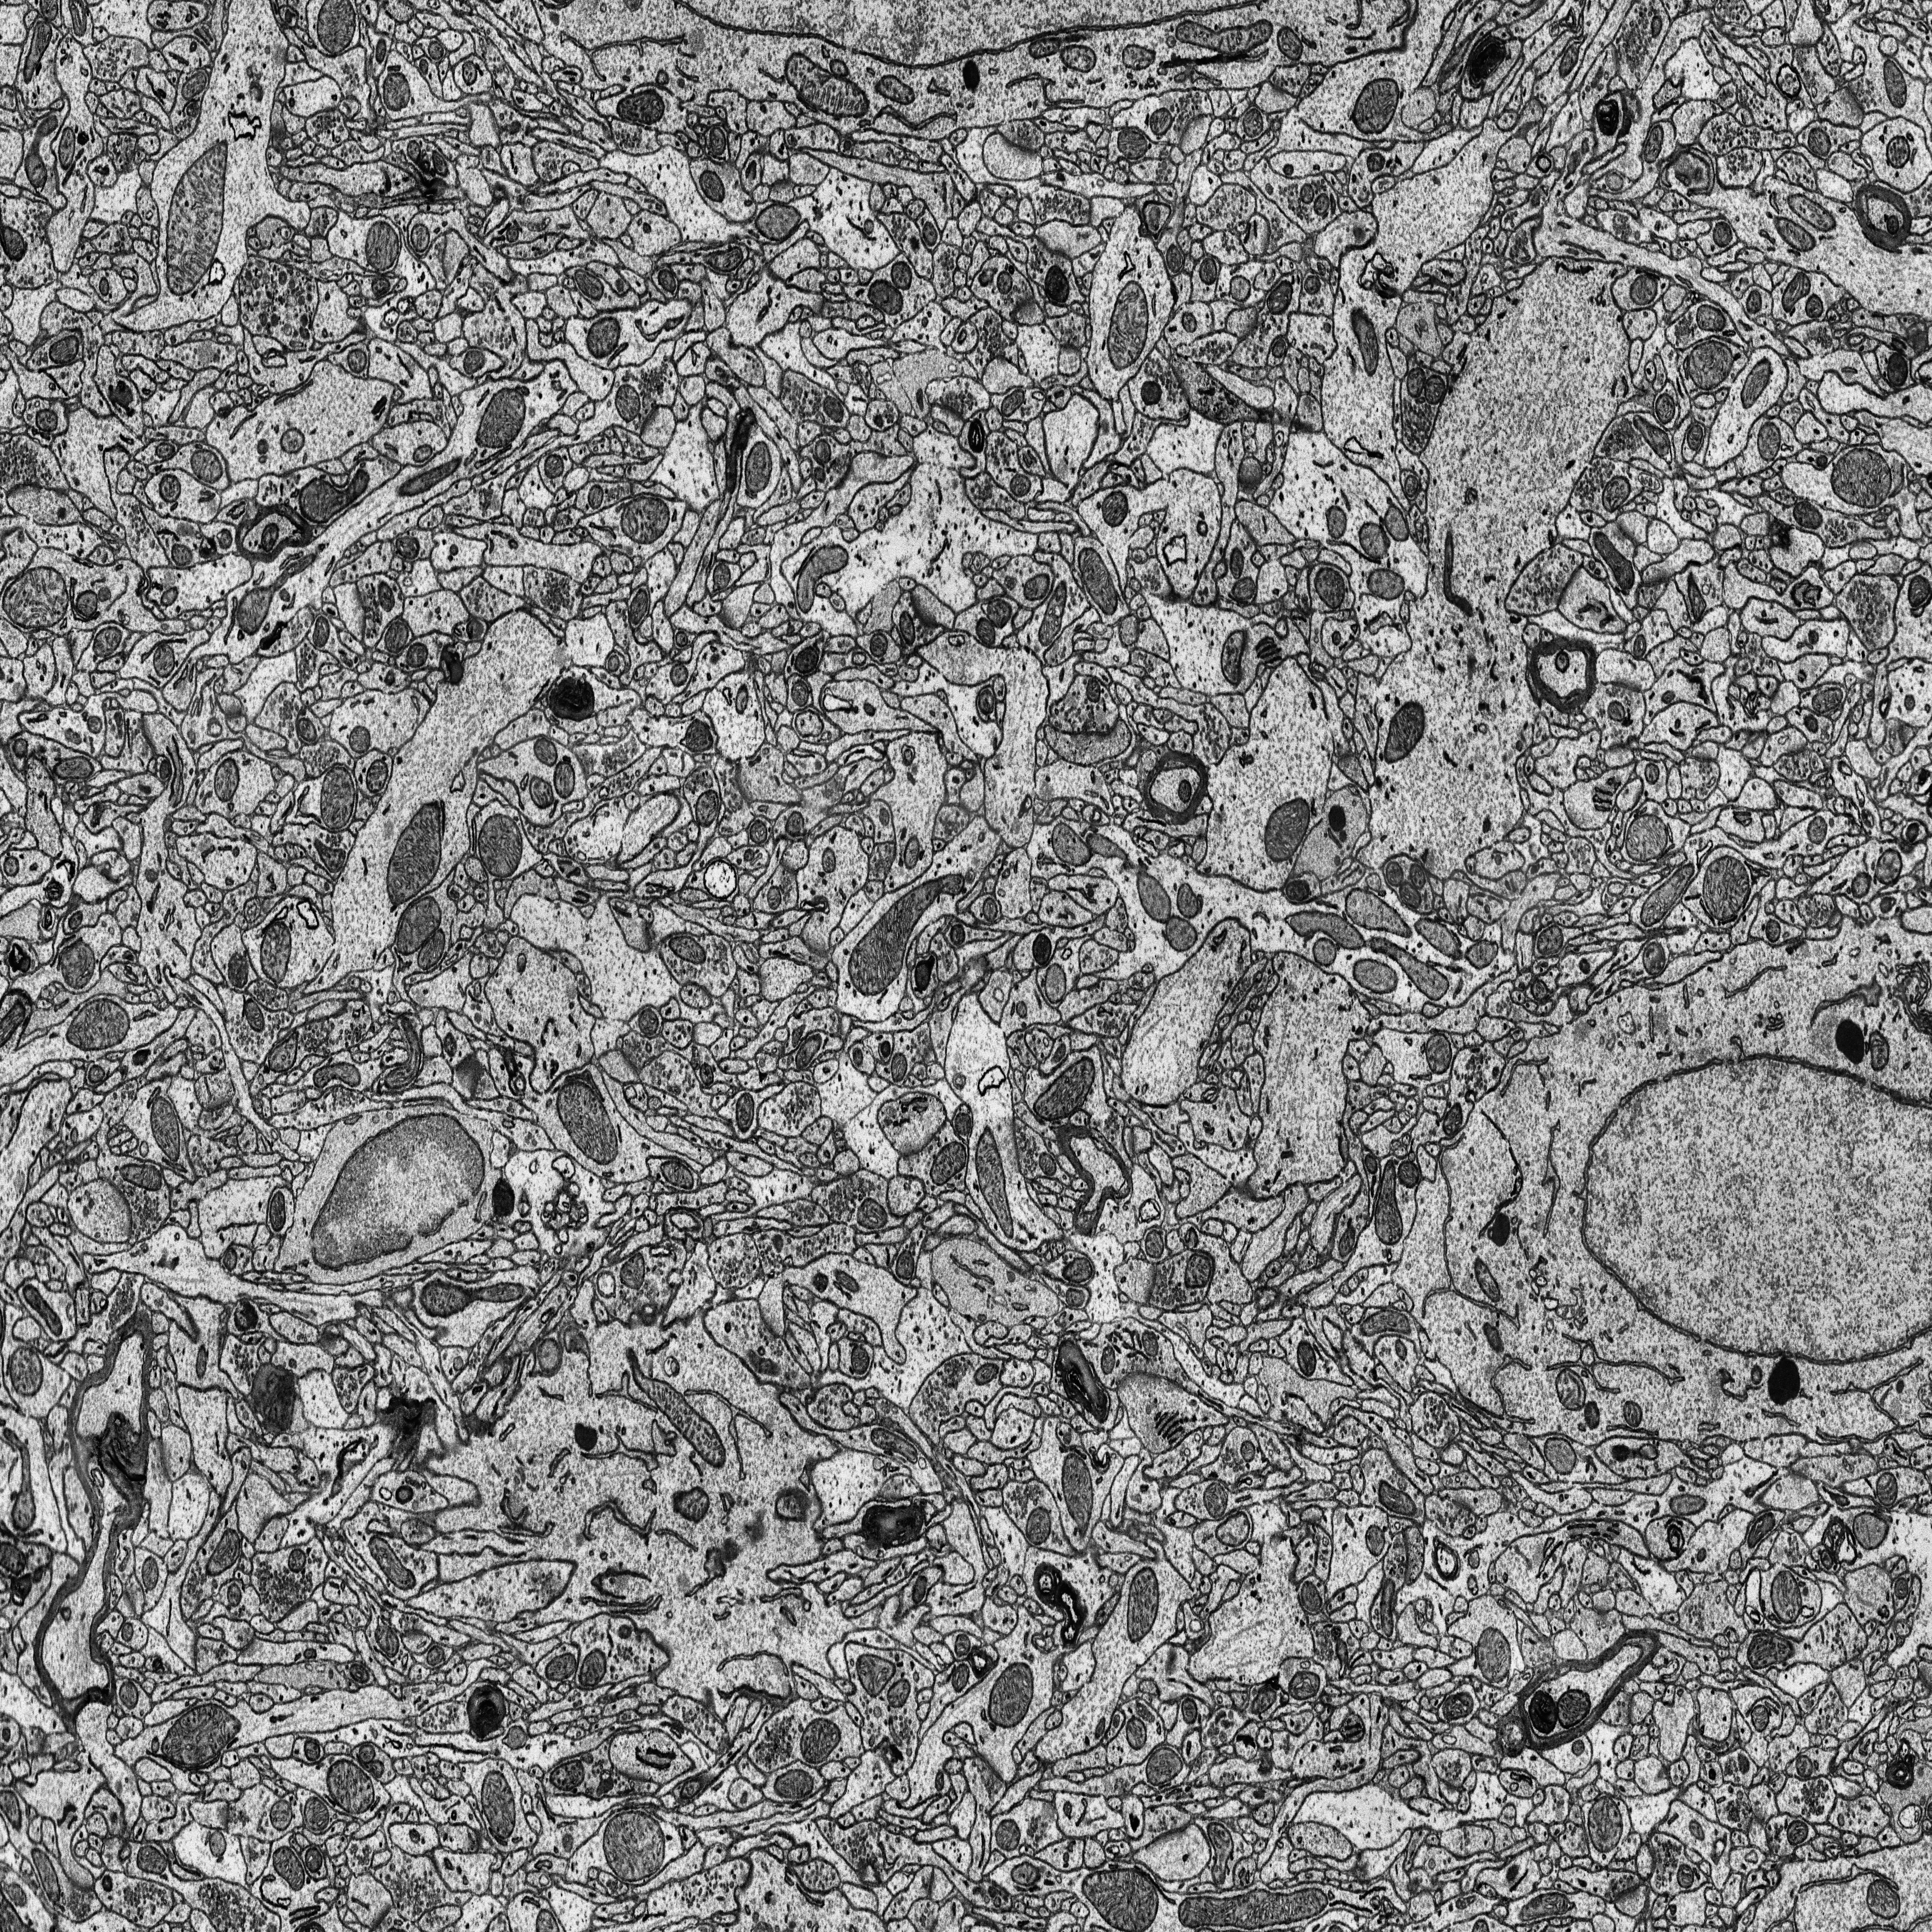
Electron microscopy slice of rat cortex tissue
Slice depth (z): 151
Mitochondria instances in slice: 418